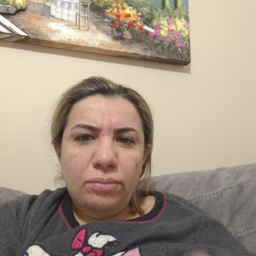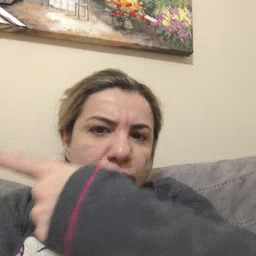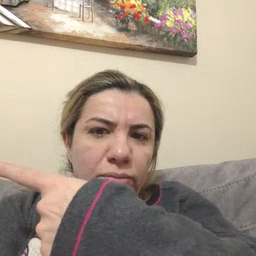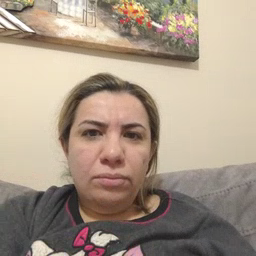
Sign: hesheit